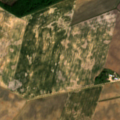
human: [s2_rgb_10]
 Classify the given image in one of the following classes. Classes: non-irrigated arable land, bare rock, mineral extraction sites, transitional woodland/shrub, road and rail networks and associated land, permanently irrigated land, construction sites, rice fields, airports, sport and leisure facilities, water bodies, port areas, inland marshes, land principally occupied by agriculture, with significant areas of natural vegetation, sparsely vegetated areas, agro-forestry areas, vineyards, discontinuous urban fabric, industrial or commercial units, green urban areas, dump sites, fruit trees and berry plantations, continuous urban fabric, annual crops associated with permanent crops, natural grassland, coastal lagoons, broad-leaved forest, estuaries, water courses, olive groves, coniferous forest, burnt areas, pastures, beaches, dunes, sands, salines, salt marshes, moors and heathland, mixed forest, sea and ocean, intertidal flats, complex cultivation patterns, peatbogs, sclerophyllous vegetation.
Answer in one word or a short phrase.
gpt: non-irrigated arable land, broad-leaved forest